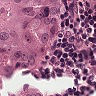
Metastatic tissue present: yes